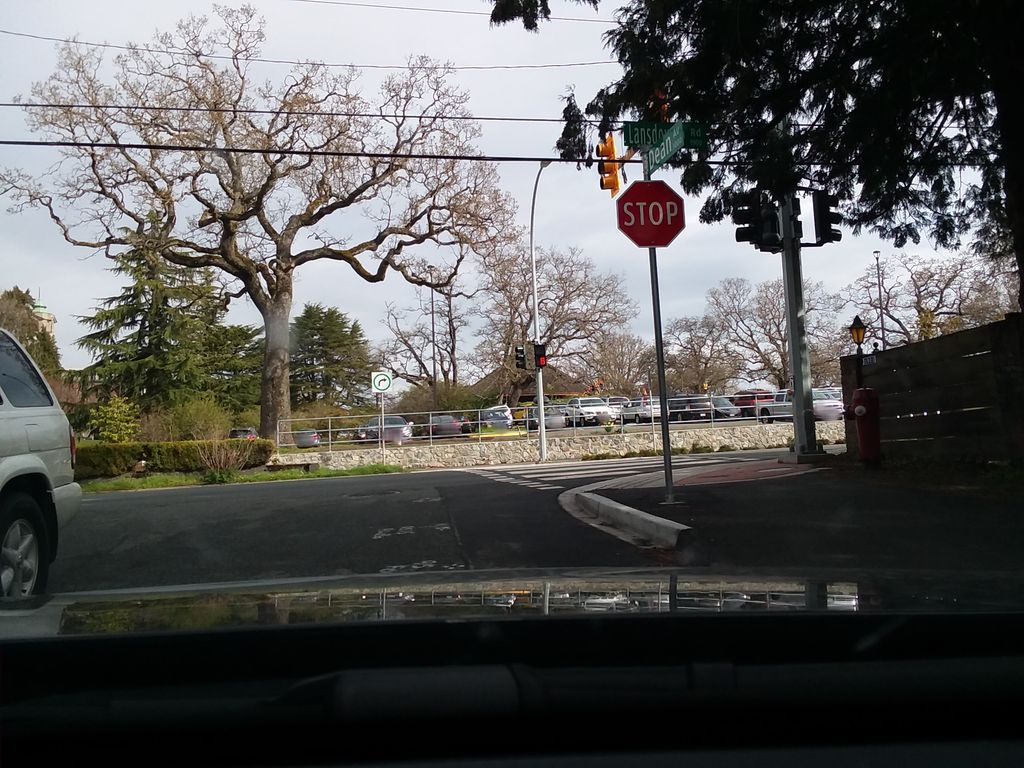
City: victoria